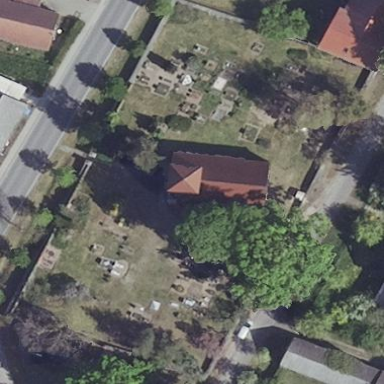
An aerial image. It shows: Wall surrounding cemetery.